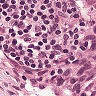
Metastatic tissue present: no